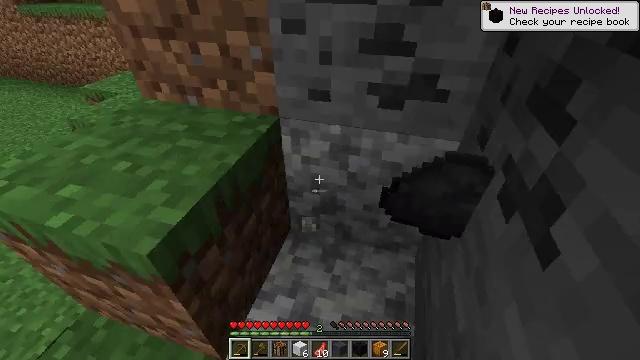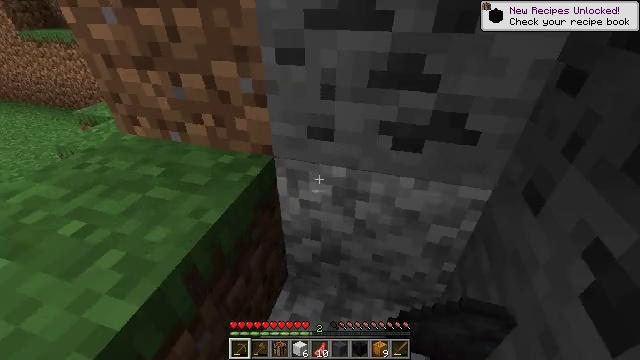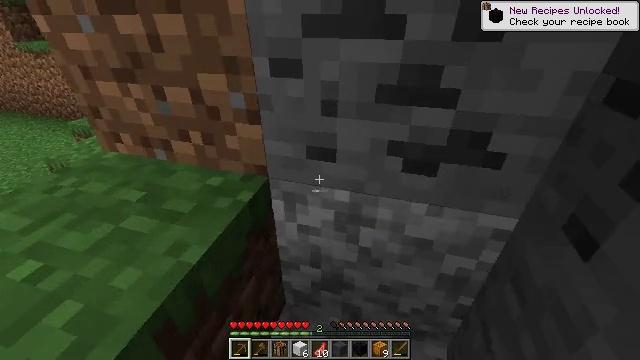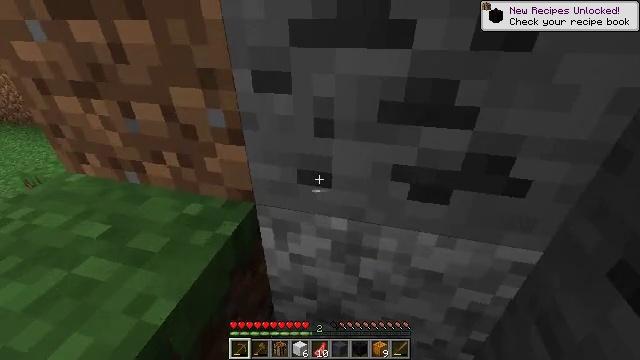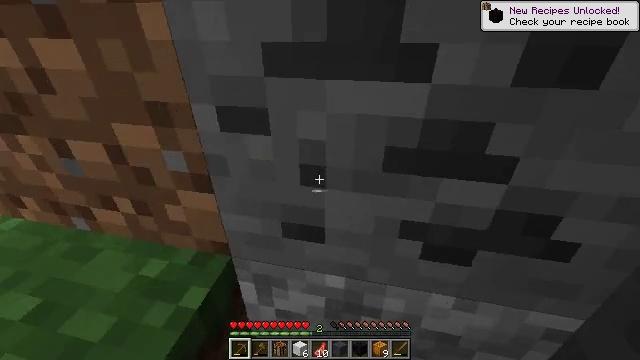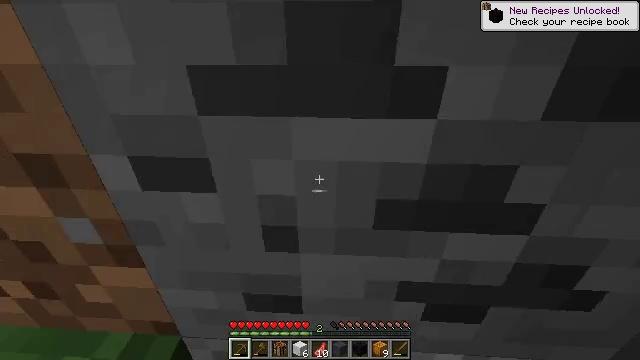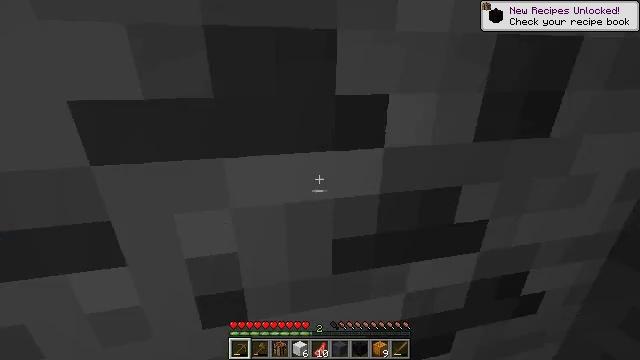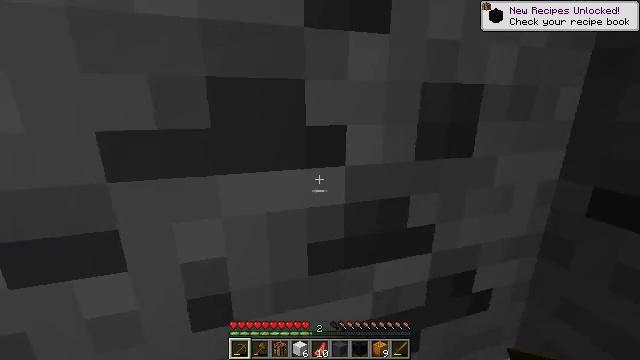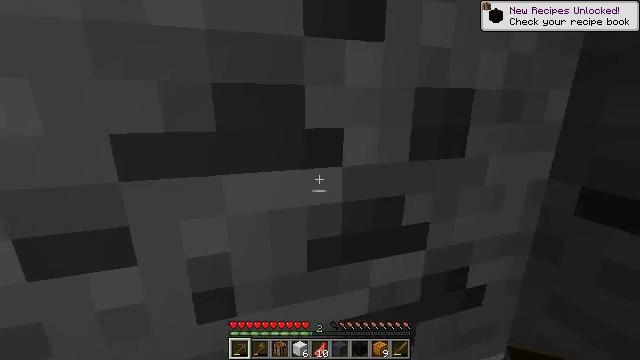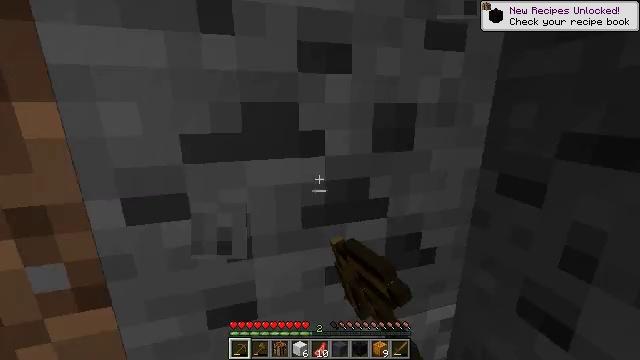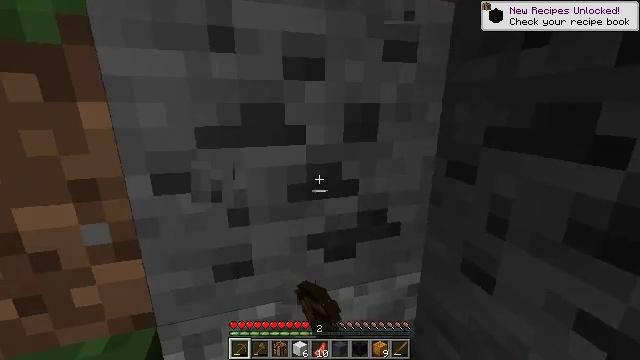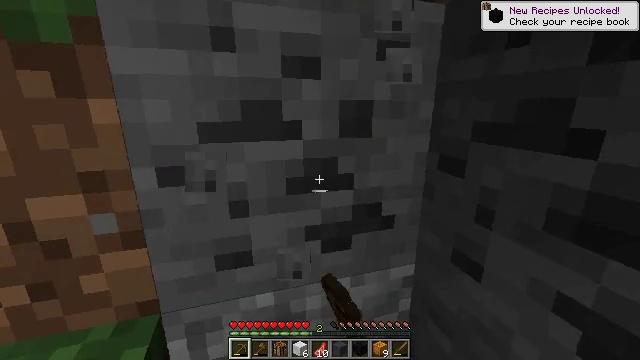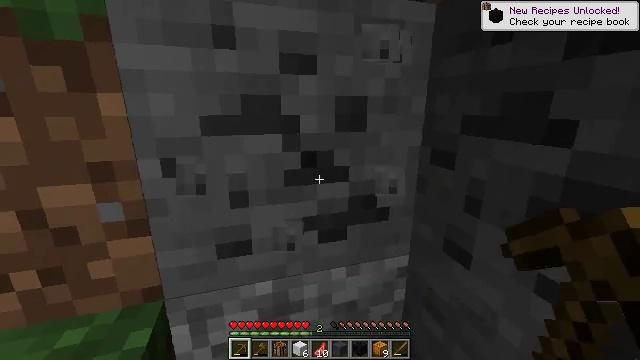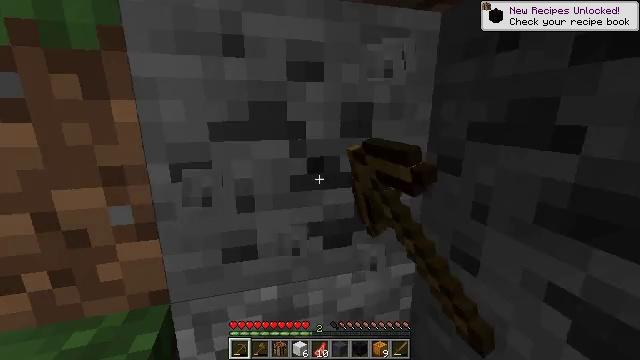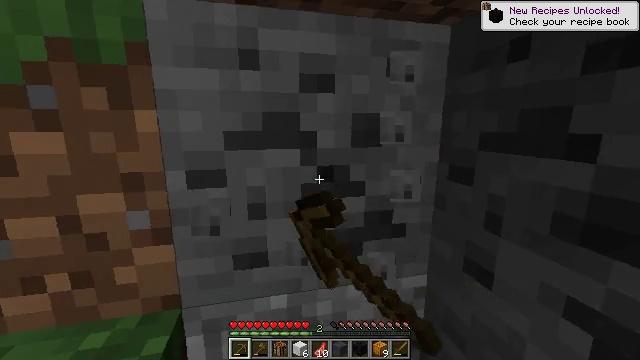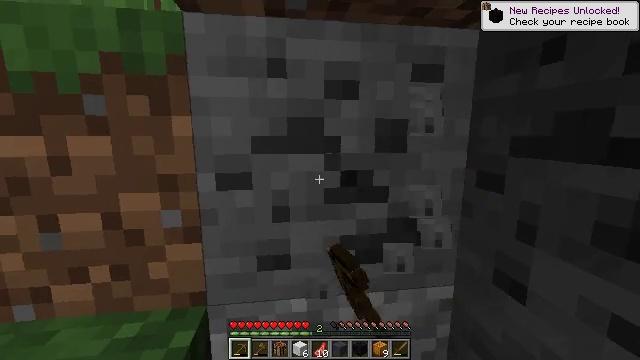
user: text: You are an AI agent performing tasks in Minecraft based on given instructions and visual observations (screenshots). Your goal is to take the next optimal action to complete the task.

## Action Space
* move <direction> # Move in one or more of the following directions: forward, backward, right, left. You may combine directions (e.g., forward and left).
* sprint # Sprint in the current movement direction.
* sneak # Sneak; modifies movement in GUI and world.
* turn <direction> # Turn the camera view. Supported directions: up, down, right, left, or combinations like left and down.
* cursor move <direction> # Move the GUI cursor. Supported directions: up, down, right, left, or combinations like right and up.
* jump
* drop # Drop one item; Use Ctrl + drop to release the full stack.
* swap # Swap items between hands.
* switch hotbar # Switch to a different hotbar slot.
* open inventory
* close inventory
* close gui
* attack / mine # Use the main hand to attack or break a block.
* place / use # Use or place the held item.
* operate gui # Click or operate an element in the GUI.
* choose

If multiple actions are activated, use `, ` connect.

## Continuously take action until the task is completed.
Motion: motion action
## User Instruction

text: Break the coal ore to collect coal.
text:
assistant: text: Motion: move forward, turn up
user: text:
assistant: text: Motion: move forward, turn up
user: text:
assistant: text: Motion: move forward, turn right and up
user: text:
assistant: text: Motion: move forward, turn right
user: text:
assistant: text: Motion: move forward, turn right and up
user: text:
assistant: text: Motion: move forward, turn right and up
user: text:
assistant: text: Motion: move back, turn right and up
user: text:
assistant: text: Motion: move back, attack / mine
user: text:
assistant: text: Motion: move back, attack / mine
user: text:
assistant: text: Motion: attack / mine
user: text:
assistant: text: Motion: attack / mine
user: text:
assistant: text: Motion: attack / mine
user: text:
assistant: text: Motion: turn left and up, attack / mine
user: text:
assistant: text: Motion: turn left and up, attack / mine
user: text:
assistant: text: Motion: turn left and up, attack / mine
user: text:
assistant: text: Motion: attack / mine
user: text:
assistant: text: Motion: attack / mine
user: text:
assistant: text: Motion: attack / mine
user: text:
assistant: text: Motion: attack / mine
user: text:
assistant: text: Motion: attack / mine
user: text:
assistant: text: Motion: turn left, attack / mine
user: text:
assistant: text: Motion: turn left, attack / mine
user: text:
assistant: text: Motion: attack / mine
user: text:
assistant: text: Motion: attack / mine
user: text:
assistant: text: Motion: attack / mine
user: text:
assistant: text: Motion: attack / mine
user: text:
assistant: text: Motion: attack / mine
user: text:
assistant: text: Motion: attack / mine
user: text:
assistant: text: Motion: attack / mine
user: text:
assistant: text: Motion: attack / mine